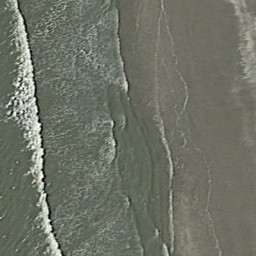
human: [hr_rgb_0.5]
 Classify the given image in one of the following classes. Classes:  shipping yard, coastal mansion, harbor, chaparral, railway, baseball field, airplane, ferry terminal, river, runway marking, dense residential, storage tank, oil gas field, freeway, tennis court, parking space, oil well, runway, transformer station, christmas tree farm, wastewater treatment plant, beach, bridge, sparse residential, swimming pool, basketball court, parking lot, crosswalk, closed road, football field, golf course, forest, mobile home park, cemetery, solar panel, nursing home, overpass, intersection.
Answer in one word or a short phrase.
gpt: beach